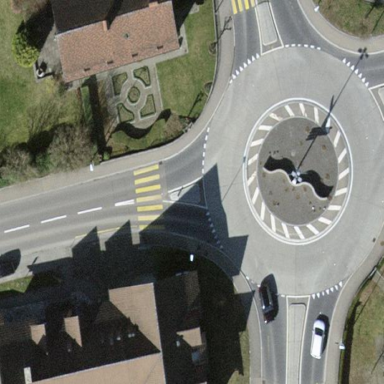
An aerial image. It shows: Secondary road made of asphalt leading to roundabout.